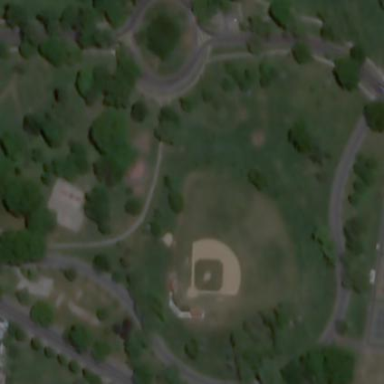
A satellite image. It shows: Baseball pitch for leisure and sports activities.